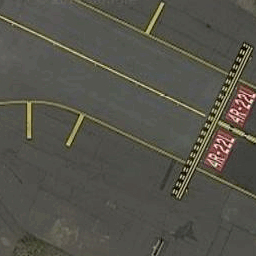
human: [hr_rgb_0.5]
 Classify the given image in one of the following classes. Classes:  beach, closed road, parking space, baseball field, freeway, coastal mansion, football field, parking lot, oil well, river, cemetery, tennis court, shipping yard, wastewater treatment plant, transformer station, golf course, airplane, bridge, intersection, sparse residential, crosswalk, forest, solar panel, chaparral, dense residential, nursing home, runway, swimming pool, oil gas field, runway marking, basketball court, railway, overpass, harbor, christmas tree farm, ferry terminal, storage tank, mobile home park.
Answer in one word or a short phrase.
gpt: runway marking